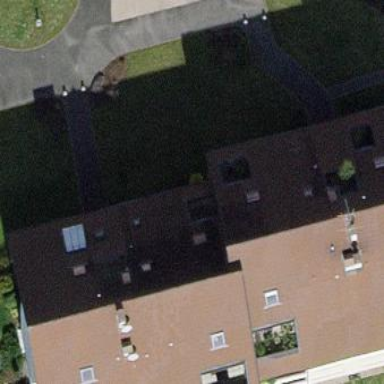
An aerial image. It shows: Apartments building with gabled roof oriented along the building.